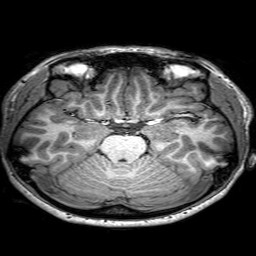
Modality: T1w
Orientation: coronal
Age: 23
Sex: female
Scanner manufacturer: philips
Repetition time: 0.008928 s
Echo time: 0.0046 s